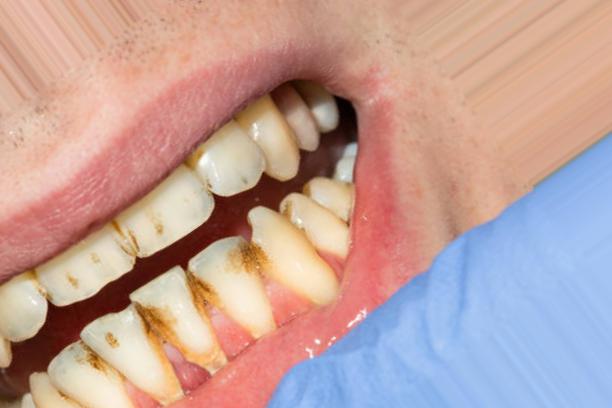
Condition: Caries